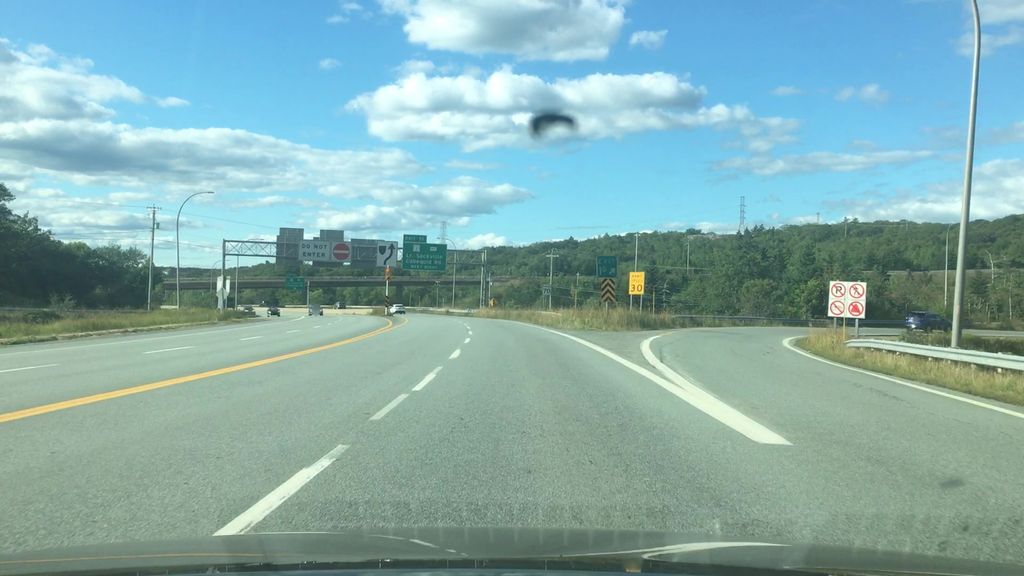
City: halifax